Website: slack
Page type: receipt
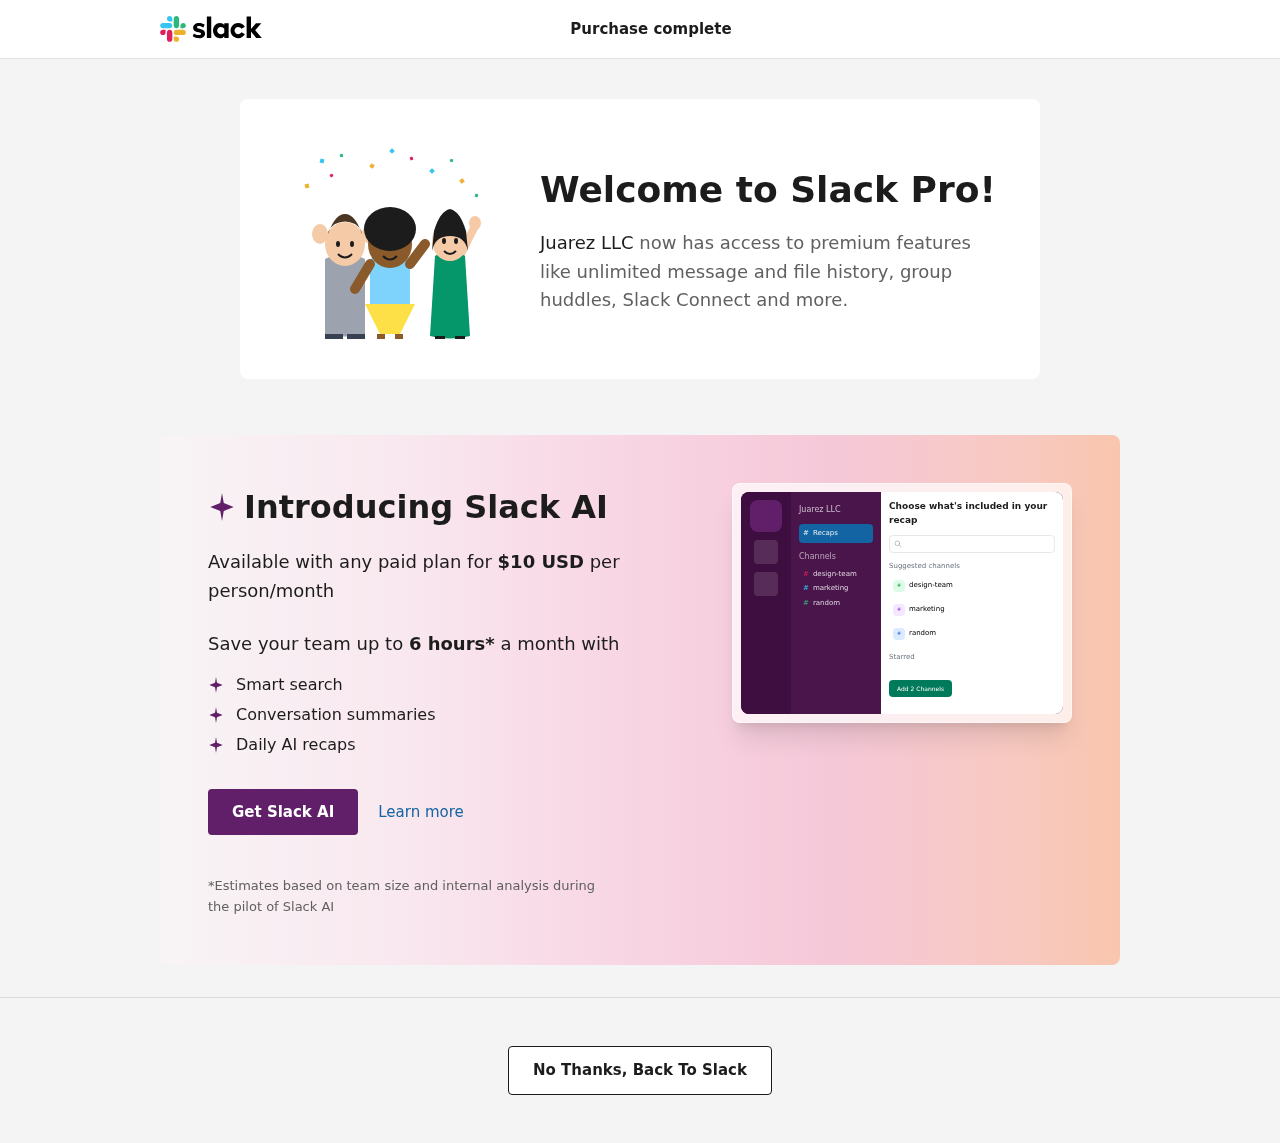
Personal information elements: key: PII_COMPANY
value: Juarez LLC